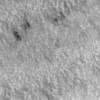
Label: not_dusty